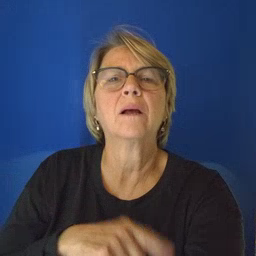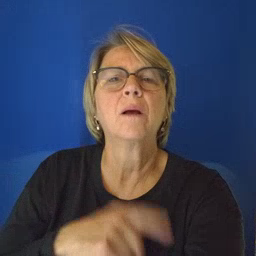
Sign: clean